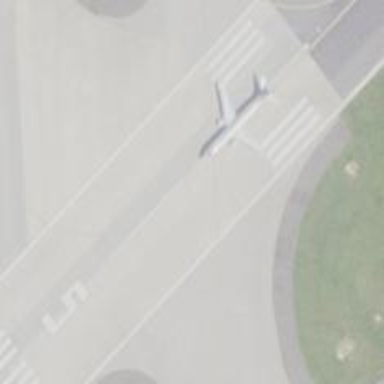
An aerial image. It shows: Runway surface made of asphalt at airport.